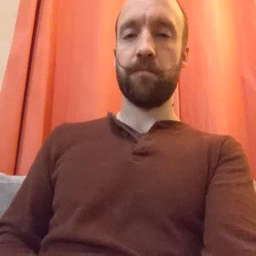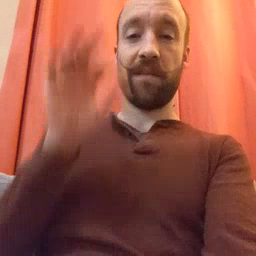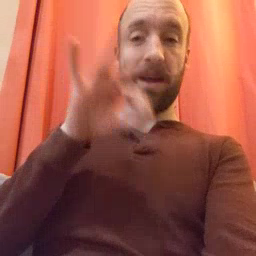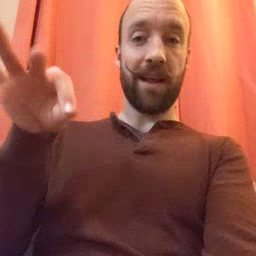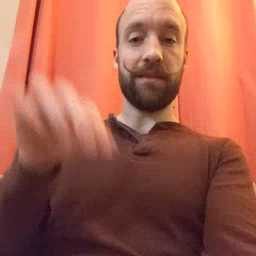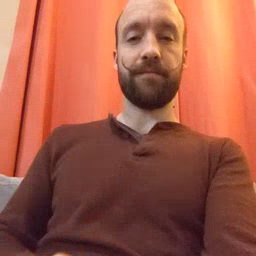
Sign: frenchfries